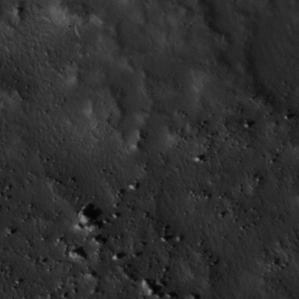
Label: non_frost